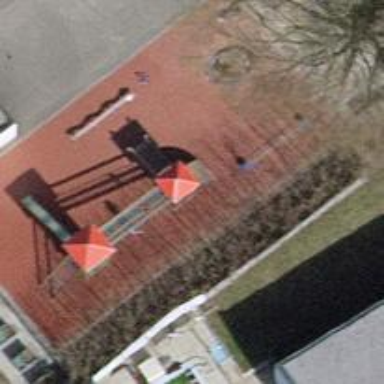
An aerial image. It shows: Playground area for leisure land.